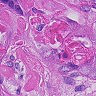
Metastatic tissue present: yes